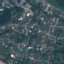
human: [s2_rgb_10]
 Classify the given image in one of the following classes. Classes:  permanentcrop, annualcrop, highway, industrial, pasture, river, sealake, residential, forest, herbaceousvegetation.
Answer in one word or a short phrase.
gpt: Residential